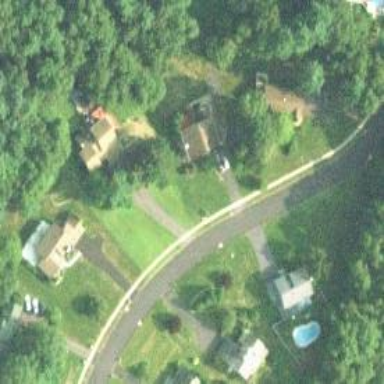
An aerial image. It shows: Residential driveway serving as service road.